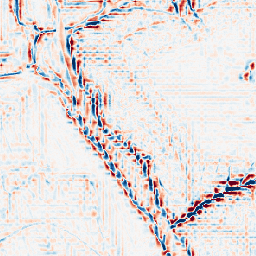
Category: wavelet
Decomposition family: wavelet_dwt
Decomposition parameters: wavelet: db2
level: 3
Upsampling method: lanczos
Upsampling parameters: scale: 2
Upsampling scale: 2